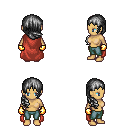
a pixel art fantasy rpg character, female body template, human, tanned skin, maroon cape, teal pants, gray right-swept hairstyle, gold gloves, four views (front, back, left, right), 2x2 character sprite sheet, small pixel art, hard edges, no anti-aliasing